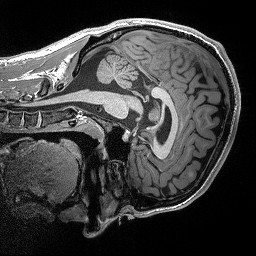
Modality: T1w
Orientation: sagittal
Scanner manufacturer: siemens
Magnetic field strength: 3 T
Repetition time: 2.3 s
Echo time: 0.00298 s